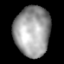
Tissue: lung
Cell type: Endothelial cells
Senescence score: 0.1891
Nuclear area (px): 1743
Mean DAPI intensity: 158.509